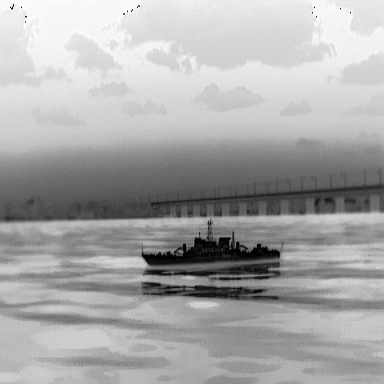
There is a warship in the infrared image.